Interaction volume radius: 5 \u00c5
Interaction volume height: 40 \u00c5
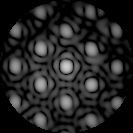
Disorder parameter: 0.2099